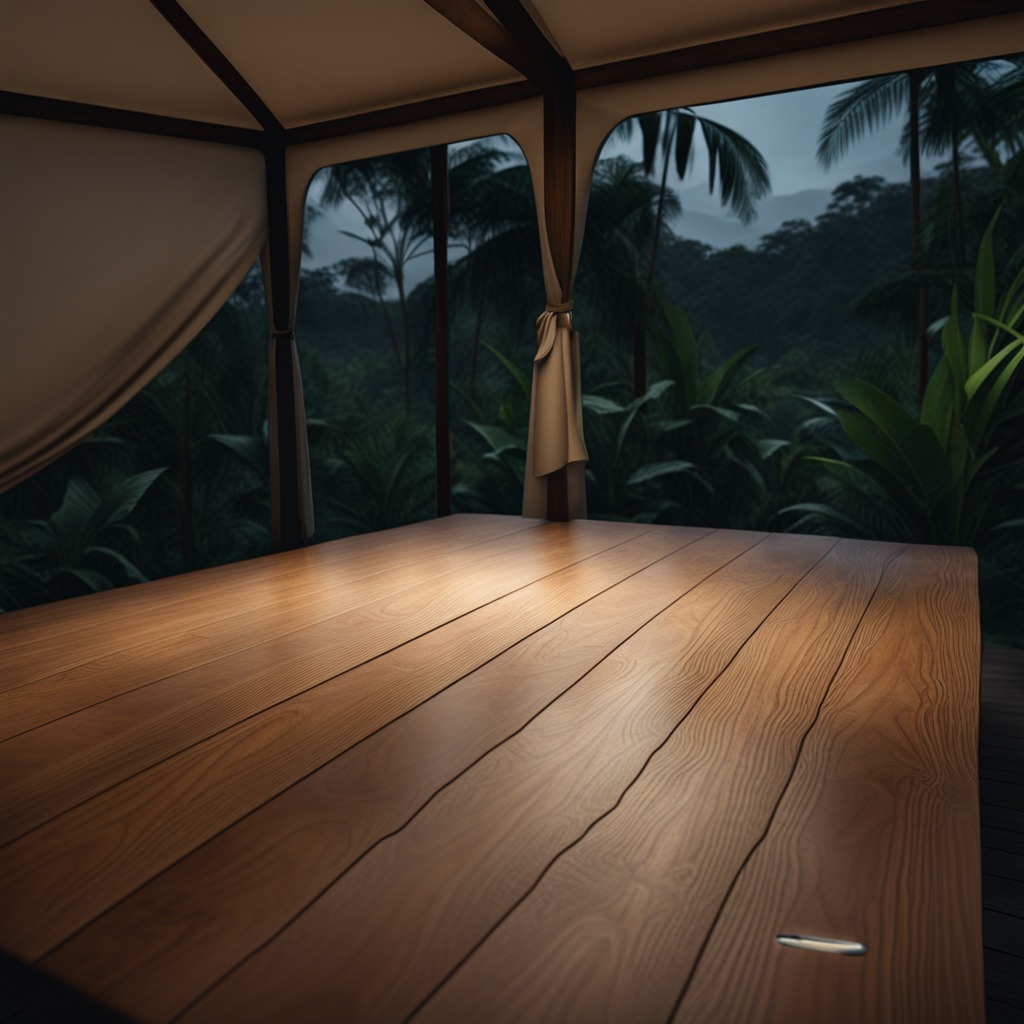
A metal screw is lying on the wooden table.